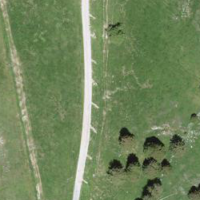
EUNIS habitat code: 24
Species observed at this site:
Gentianella campestris